Question: I am trying to put the JTextFild over the JTable using GridBagLayout but the thing is only one component is showing. That means I have to add a JPanel for each component, because I tried to add both of them in on a JPanel, then I tried to add them to the container.
The piece of code:
'''
package AnimeAid;
import java.awt.*;
import java.awt.event.*;
import javax.swing.*;
import javax.swing.table.TableColumn;
/**
*
* @author isslam
*/
public class GuiInterface extends JFrame {
JTable table;
JTextField enterText;
public static void main(String[] args) {
GuiInterface is = new GuiInterface("t");
is.setVisible(true);
}
public GuiInterface(String title){
setSize(900, 700);
setTitle(title);
setDefaultCloseOperation(GuiInterface.EXIT_ON_CLOSE);
String[] columnNames = {"#","Start","End","Translation column"};
Object[][] data = {
{"1", "00:00:01,600","00:00:04,080", "Mr Magnussen, please state your
" +
"full name for the record."},
{"2", "00:00:04,080 ","00:00:07,040","Charles Augustus Magnussen."}};
enterText = new JTextField();
table = new JTable(data, columnNames);
table.setFillsViewportHeight(true);
table.setAutoResizeMode( JTable.AUTO_RESIZE_ALL_COLUMNS );
TableColumn columnA = table.getColumn("#");
columnA.setMinWidth(10);
columnA.setMaxWidth(20);
TableColumn columnB= table.getColumn("Start");
columnB.setMinWidth(80);
columnB.setMaxWidth(90);
TableColumn columnC= table.getColumn("End");
columnC.setMinWidth(80);
columnC.setMaxWidth(90);
JPanel textFiled = new JPanel(new GridBagLayout());
textFiled.add(enterText);
GridBagConstraints co = new GridBagConstraints();
co.fill = GridBagConstraints.HORIZONTAL;
co.gridx =0;
co.gridy =0;
co.weightx=0.5;
co.weighty=1;
co.gridheight=0;
co.gridwidth=0;
co.ipadx=900;
co.ipady=80;
co.anchor = GridBagConstraints.PAGE_START;
co.insets = new Insets(5, 5, 0, 0);
textFiled.add(enterText,co);
JScrollPane scrollPane = new JScrollPane(table);
add(scrollPane);
Container cp = getContentPane();
cp.add(textFiled);
}}
'''
how it should look like but what happen is only one component are showing in the JFrame why
and How to show all the Component

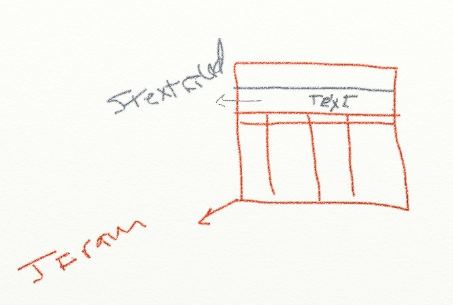
Answer: Just add the text field to the 'NORTH' position of the default BorderLaoyout. Instead of this
'''
JScrollPane scrollPane = new JScrollPane(table);
add(scrollPane);
Container cp = getContentPane();
cp.add(textFiled);
'''
Just do this
'''
JScrollPane scrollPane = new JScrollPane(table);
add(scrollPane, BorderLayout.CENTER);
add(textFiled, BordderLayout.NORTH);
'''
Also why in the world are you adding 'enterText' into 'textFiled' twice. You may want to remove one of the.